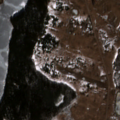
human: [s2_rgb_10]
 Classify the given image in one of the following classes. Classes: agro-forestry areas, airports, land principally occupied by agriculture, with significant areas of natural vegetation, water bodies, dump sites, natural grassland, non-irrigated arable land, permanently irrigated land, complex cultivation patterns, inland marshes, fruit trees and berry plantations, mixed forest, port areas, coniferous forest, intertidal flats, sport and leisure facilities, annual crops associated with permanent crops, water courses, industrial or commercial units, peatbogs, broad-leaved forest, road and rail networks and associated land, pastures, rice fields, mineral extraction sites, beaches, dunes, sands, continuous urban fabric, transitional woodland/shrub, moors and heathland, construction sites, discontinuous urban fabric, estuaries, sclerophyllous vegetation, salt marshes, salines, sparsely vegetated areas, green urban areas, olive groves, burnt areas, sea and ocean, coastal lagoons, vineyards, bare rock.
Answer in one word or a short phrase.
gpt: pastures, complex cultivation patterns, coniferous forest, mixed forest, transitional woodland/shrub, water bodies